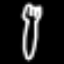
Label: fork